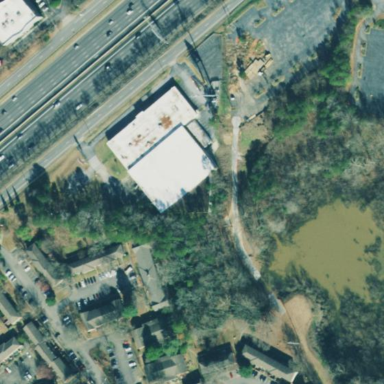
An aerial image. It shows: Retail building.